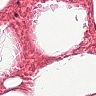
Metastatic tissue present: no